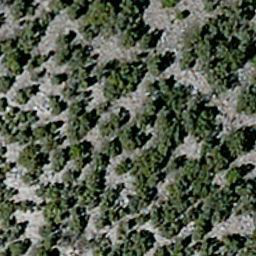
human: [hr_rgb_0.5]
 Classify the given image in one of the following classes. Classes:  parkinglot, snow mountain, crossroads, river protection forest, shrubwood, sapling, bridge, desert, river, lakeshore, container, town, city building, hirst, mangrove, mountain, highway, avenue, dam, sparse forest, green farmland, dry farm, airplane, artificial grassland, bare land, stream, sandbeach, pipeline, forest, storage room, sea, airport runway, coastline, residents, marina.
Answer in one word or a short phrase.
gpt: sparse forest